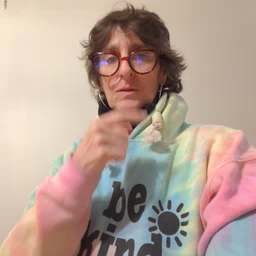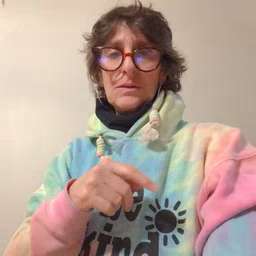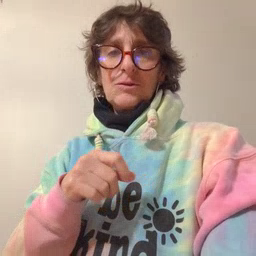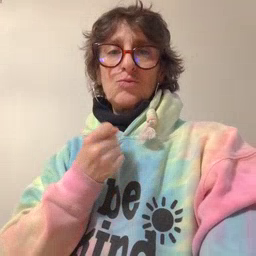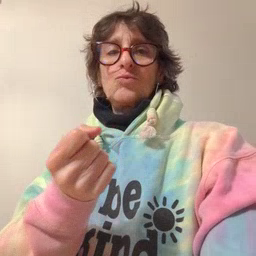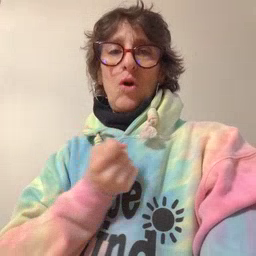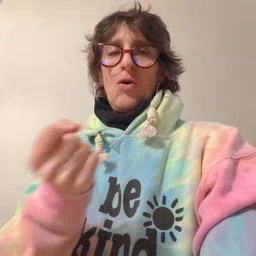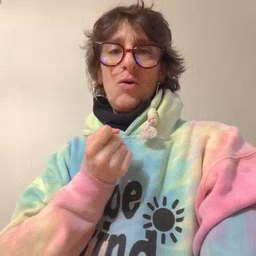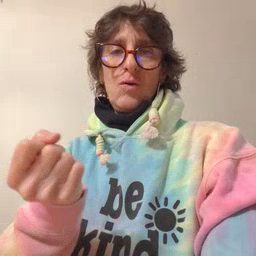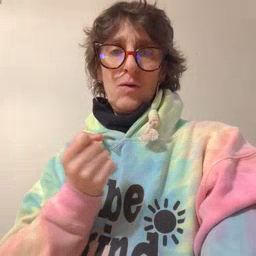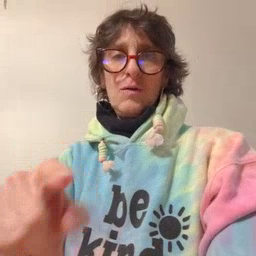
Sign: drawer